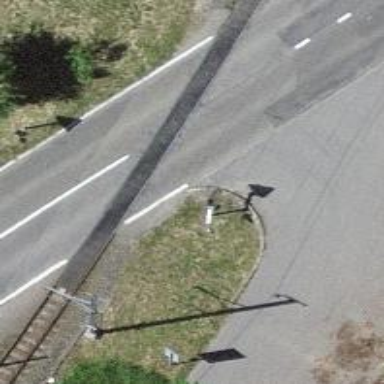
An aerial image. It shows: Narrow gauge railway with electrified contact lines.